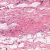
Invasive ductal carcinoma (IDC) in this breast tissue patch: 0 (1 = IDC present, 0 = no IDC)